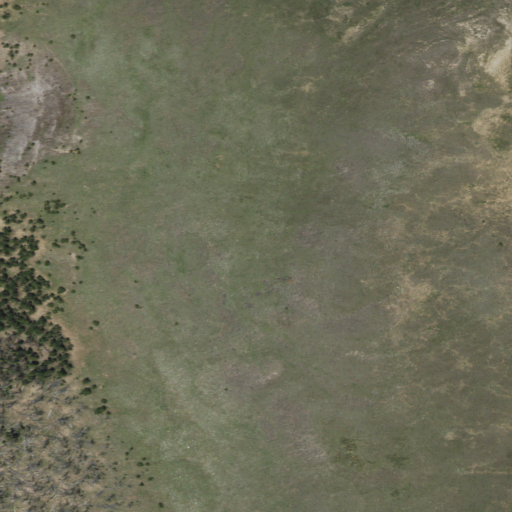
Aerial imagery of mountain in Wyoming named Pyramid Peak containing shrub, evergreen forest, and grassland